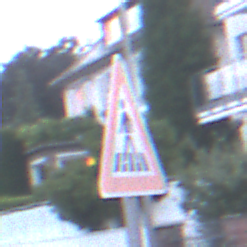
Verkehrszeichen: FussgaengerueberwegRechts
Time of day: SunriseSunset
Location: Outdoor (Urban)
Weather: PartlyCloudy
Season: NotSpecified
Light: Natural